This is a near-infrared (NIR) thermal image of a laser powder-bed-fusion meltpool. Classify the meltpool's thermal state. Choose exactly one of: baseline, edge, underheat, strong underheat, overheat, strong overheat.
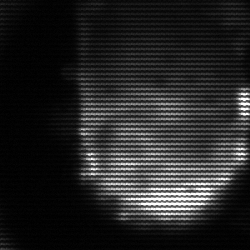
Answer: baseline